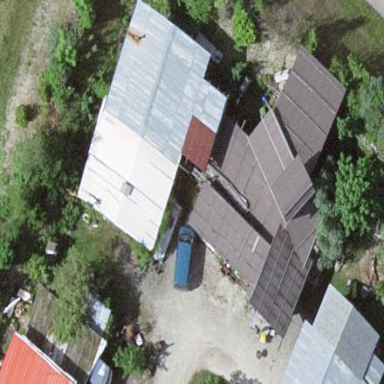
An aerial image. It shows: Hut.